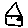
Label: house